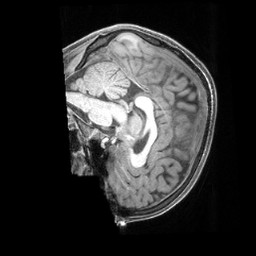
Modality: T1w
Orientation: sagittal
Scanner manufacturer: siemens
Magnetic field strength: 3 T
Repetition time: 2.4 s
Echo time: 0.00224 s